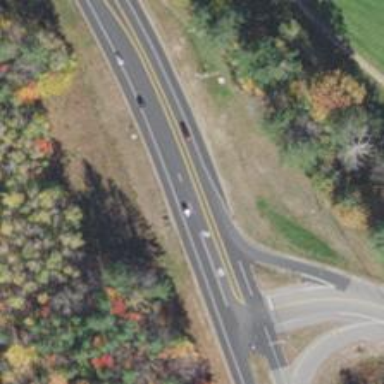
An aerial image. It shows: Trunk link highway with asphalt surface.